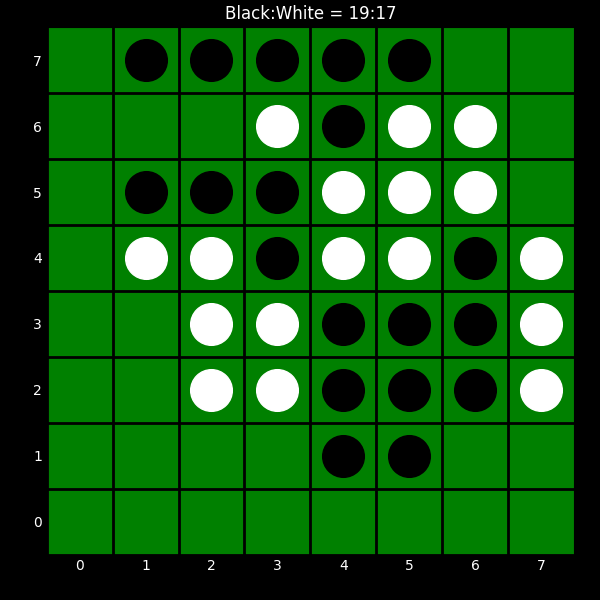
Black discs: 19
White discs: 17